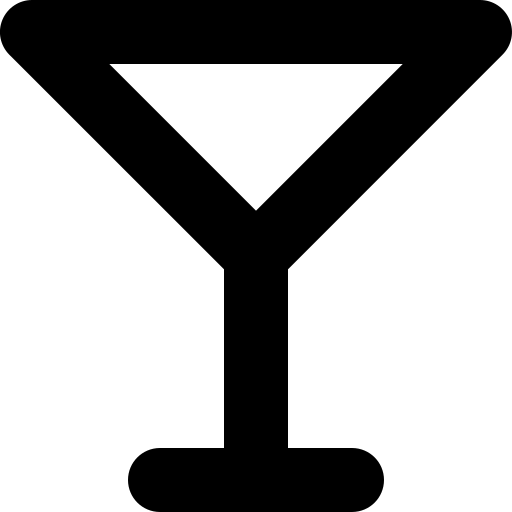
Tags: icon, FontAwesome, fa-icon, solid, martini, glass, empty